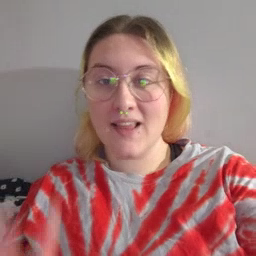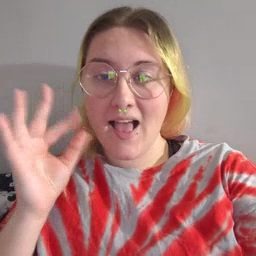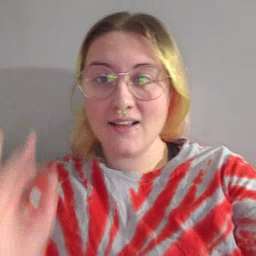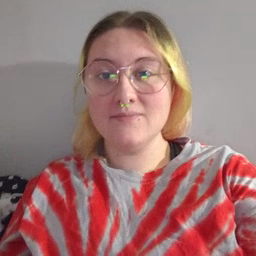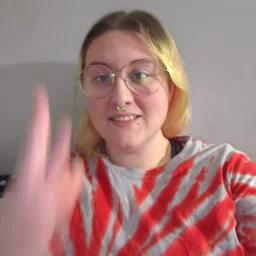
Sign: cat